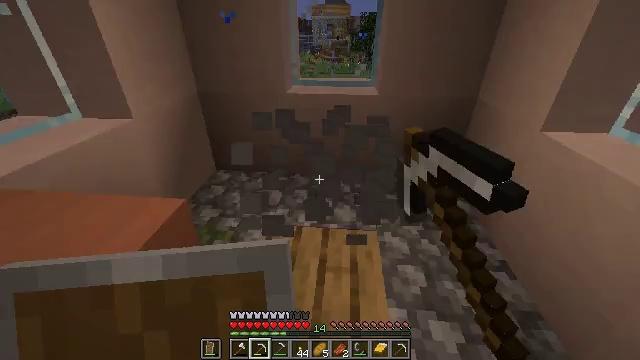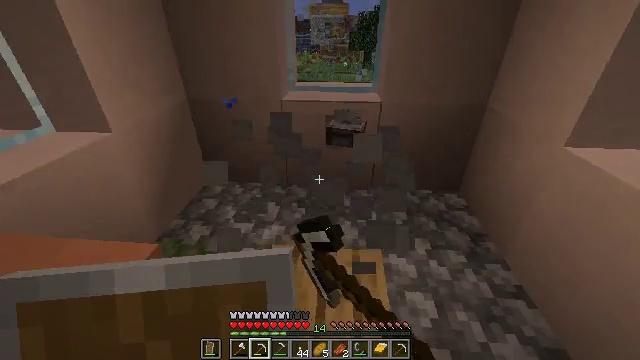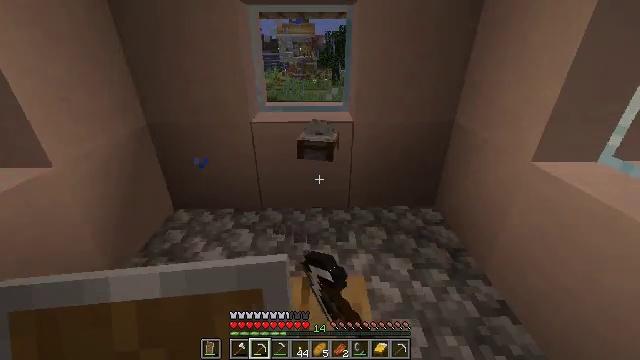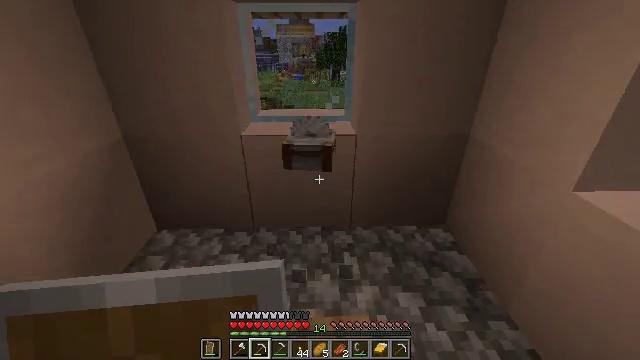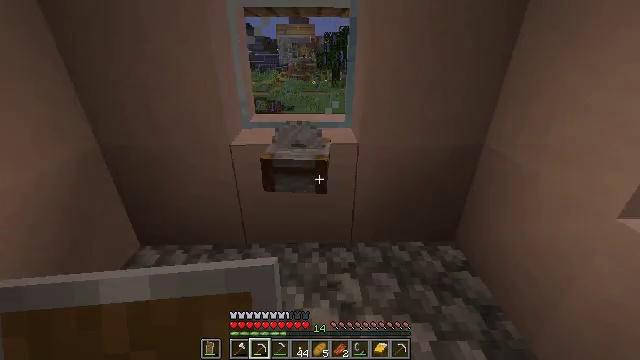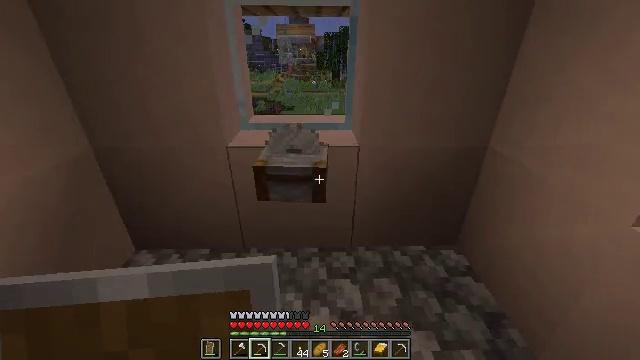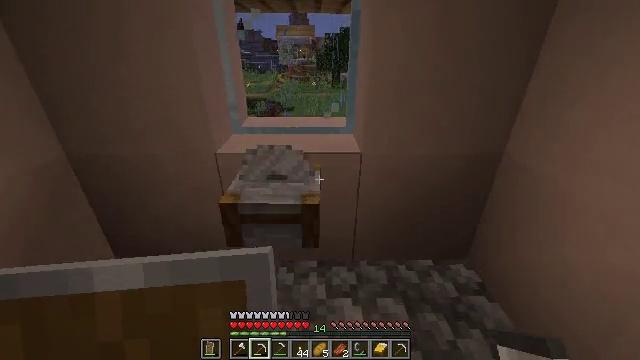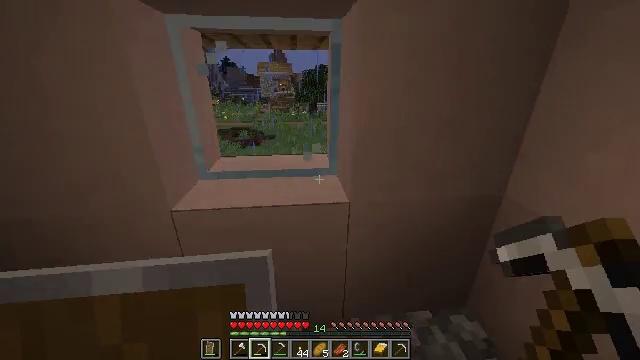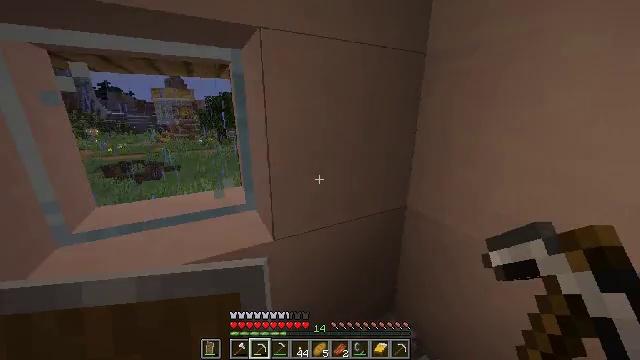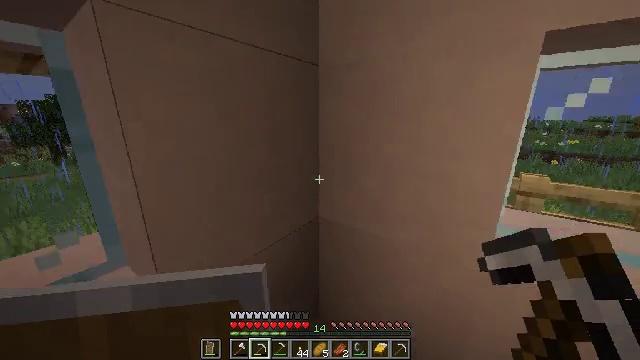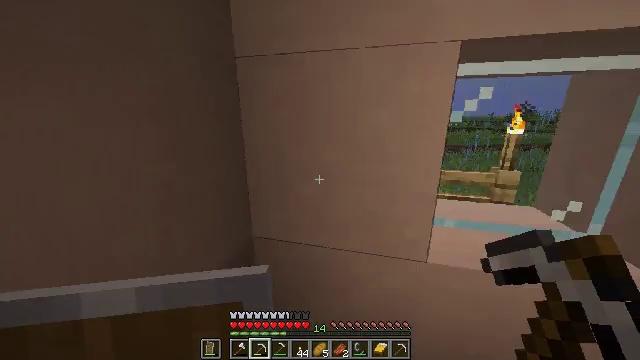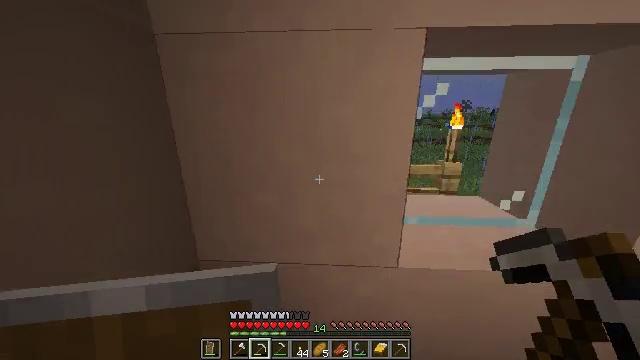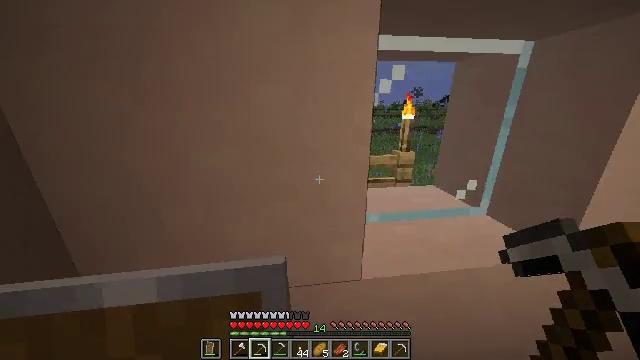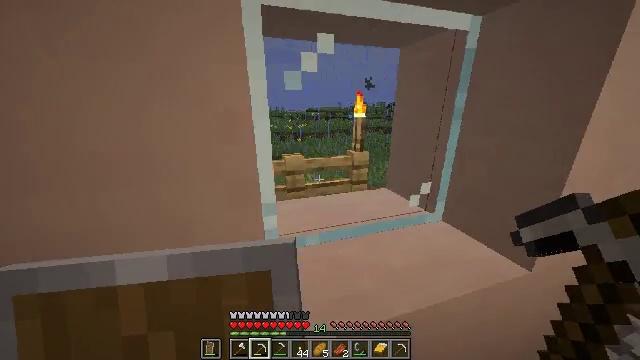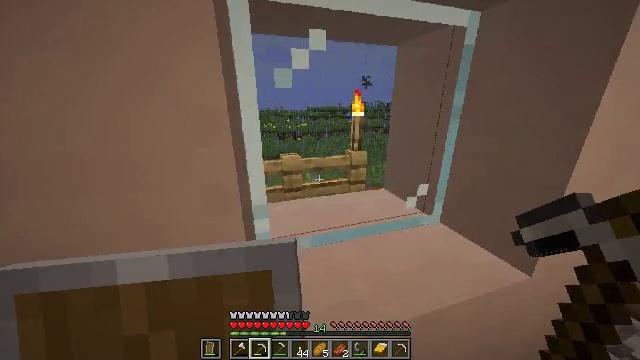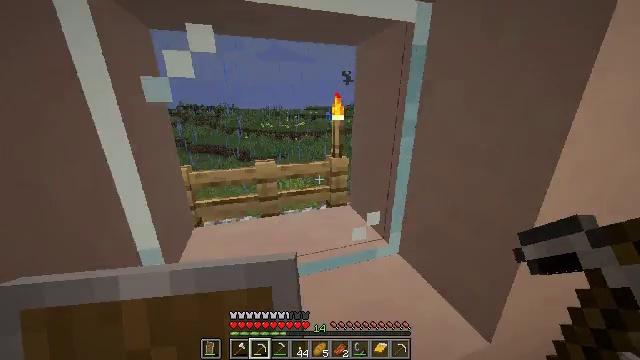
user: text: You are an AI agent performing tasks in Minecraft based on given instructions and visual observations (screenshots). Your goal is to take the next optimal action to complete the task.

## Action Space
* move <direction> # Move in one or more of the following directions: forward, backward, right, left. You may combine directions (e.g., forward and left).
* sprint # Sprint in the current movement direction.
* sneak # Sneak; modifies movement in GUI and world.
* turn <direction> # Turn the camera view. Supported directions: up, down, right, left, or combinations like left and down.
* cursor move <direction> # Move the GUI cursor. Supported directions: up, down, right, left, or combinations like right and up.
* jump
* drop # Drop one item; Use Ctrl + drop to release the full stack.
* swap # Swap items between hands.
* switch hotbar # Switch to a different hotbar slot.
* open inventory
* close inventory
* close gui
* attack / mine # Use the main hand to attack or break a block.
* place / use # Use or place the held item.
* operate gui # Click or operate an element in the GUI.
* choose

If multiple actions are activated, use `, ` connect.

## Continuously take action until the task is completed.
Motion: motion action
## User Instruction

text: Remove the yellow bed.
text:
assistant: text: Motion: move forward, attack / mine
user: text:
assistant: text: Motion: move forward, turn right and up
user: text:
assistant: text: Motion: move forward
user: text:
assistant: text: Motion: move forward
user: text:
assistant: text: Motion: move forward
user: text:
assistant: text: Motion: move forward, sprint
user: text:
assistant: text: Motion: move forward, sprint, turn right and up
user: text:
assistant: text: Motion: move forward, sprint, turn right and up
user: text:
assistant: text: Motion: move forward, sprint, turn right and up
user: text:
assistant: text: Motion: move forward and move right, sprint, turn right
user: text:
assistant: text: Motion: move forward and move right, sprint, turn right
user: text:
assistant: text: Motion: move forward and move right, sprint, turn right and down
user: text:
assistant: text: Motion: move forward and move right, sprint, turn right
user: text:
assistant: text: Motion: move forward and move right, sprint
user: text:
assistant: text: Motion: move forward and move right, sprint
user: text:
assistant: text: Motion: move forward and move right, sprint, turn right and down
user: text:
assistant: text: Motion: move forward and move right, sprint, turn right and down
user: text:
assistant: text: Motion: move forward and move right, sprint, turn right and down
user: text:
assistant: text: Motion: move forward and move right, sprint
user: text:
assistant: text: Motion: move forward and move right, sprint
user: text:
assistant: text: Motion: move forward and move right, sprint, turn left
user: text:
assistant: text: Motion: move forward and move right, sprint, turn left
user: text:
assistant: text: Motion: move forward and move right, sprint, turn left
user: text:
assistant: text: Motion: move forward, sprint, turn left
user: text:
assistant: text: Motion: move forward, sprint, turn left
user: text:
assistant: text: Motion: move forward, sprint, turn left
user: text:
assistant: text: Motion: move forward, sprint, turn left
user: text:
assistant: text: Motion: move forward, sprint, turn left
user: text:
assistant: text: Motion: move forward, sprint, turn left
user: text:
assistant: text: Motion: move forward, sprint, turn left